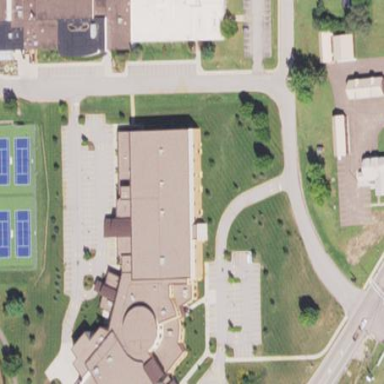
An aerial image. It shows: Community centre building.